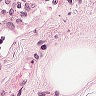
Metastatic tissue present: no